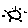
Label: sun